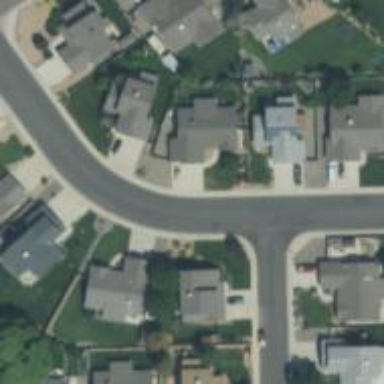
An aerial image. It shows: Residential road with separate asphalt sidewalk.